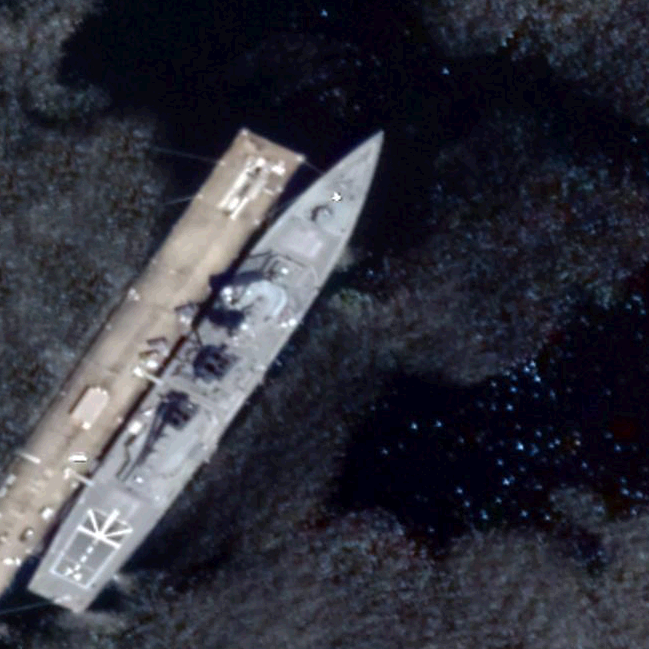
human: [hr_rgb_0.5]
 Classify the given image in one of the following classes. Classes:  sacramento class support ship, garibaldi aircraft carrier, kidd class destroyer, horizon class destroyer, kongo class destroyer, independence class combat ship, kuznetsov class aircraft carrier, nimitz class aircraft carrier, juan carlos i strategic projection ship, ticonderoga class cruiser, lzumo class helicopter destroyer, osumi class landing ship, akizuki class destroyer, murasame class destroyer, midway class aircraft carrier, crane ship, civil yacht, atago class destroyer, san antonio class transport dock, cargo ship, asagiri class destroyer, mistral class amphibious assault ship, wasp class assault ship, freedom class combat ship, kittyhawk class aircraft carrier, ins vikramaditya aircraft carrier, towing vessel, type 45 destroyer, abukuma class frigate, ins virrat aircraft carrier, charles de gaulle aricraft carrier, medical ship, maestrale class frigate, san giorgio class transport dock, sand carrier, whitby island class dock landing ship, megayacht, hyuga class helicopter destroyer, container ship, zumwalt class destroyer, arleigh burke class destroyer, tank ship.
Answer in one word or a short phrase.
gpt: Kongo class destroyer